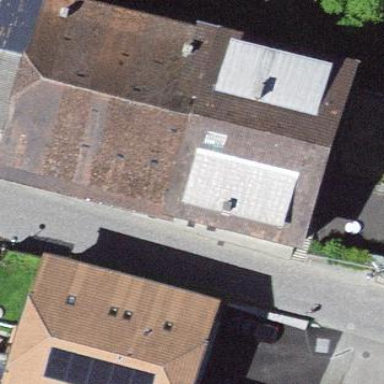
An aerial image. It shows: Building.